Question: I want to set all values in my Pandas dataframe that do not match the desired format to NaN.
Example of the undesired format:

Code
'''
df['Anfang L1'] = df['Anfang L1'].str.replace(r'(?!\D{3}.\d{2})', '')
'''
The regex expression is working without the negative lookahead.
The regex expression is also working with the negative lookahead in the str.match function.
'''
df[df['Anfang L1'].str.match('(?!\D{3}.\d{2})')]
'''
Thanks for helping me guys.
PS: I have also tried the following
'''
df['Anfang L1'].replace(to_replace=r'(?!\D{3}.\d{2})', value='new', inplace=True)
'''
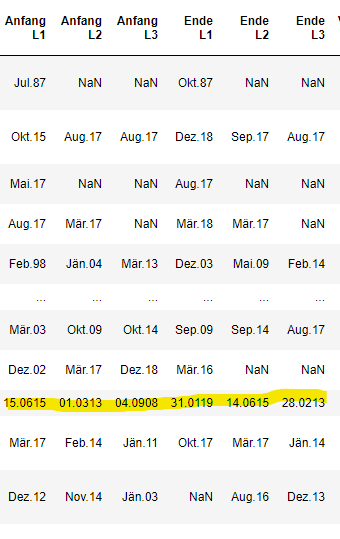
Answer: You may use
'''
df['Anfang L1'].replace([r'^\d{2}\.\d{4}$'], np.nan, regex=True, inplace=True)
'''
If you need to match all but '^\D{3}\.\d{2}$' pattern use
'''
df['Anfang L1'].replace([r'^(?!\D{3}\.\d{2}$).*'], np.nan, regex=True, inplace=True)
'''
The '^\d{2}\.\d{4}$' pattern matches
- '^'- '\d{2}'- '\.'- '\d{4}'- '$'
The other pattern means:
- '^'- '(?!\D{3}\.\d{2}$)'- '\D{3}'- '\.'- '\d{2}'- '.*'